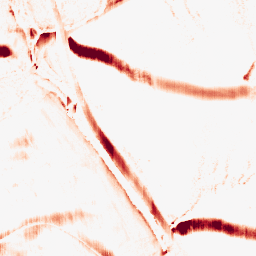
Category: morphological
Decomposition family: morphological_rect
Decomposition parameters: operation: opening
width: 5
height: 20
Upsampling method: bicubic
Upsampling parameters: scale: 4
Upsampling scale: 4